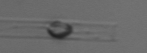
Label: Dactyliosolen_blavyanus